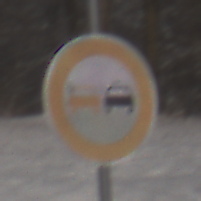
Verkehrszeichen: Ueberholverbot
Umgebung: Outdoor, Nature
Tageszeit: MorningAfternoon
Wetter: PartlyCloudy
Licht: Natural
Jahreszeit: Winter
Kontrast: HighContrast